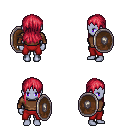
a pixel art fantasy rpg character, female body template, dark elf, purple skin, brown long-sleeve shirt, red pants, ruby red unkempt hairstyle, bracelets, shield, four views (front, back, left, right), 2x2 character sprite sheet, small pixel art, hard edges, no anti-aliasing